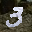
Label: 3